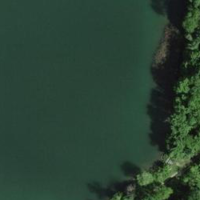
EUNIS habitat code: 14
Species observed at this site:
Sorbus aucuparia